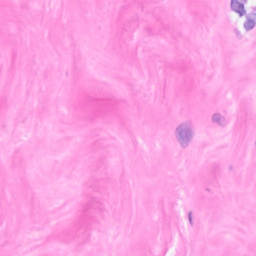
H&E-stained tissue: Breast